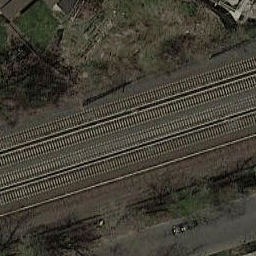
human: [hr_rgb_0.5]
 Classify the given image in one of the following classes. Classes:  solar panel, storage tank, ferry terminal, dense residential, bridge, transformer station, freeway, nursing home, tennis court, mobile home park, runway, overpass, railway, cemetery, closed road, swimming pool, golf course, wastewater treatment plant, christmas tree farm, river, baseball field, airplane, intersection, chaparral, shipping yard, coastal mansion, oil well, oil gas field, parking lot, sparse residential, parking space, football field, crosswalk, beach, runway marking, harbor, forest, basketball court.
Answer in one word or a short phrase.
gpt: railway